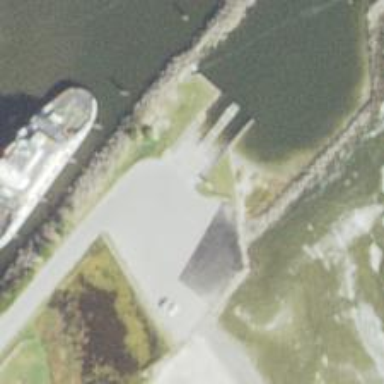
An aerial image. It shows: Slipway on leisure land.